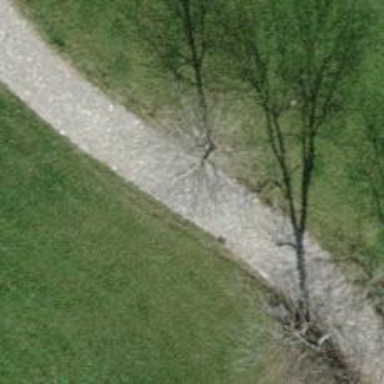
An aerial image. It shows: Cobblestone track with grade1 tracktype.